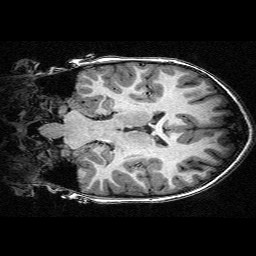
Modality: T1w
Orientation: coronal
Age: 8
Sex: female
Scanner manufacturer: siemens
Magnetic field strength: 3 T
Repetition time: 2.3 s
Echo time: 0.00336 s